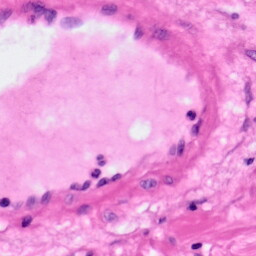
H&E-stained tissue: Pancreatic